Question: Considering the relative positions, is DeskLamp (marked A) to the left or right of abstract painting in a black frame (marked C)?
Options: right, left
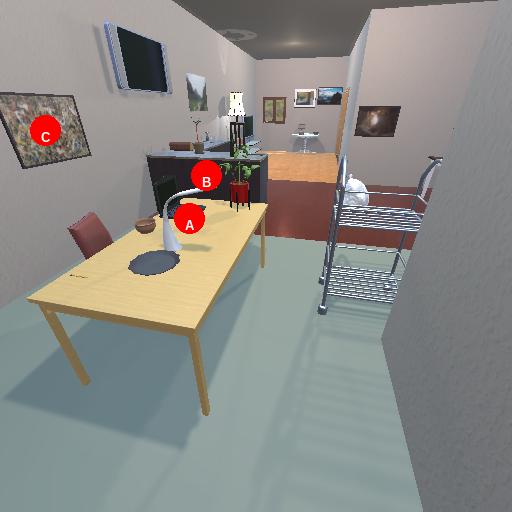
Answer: right